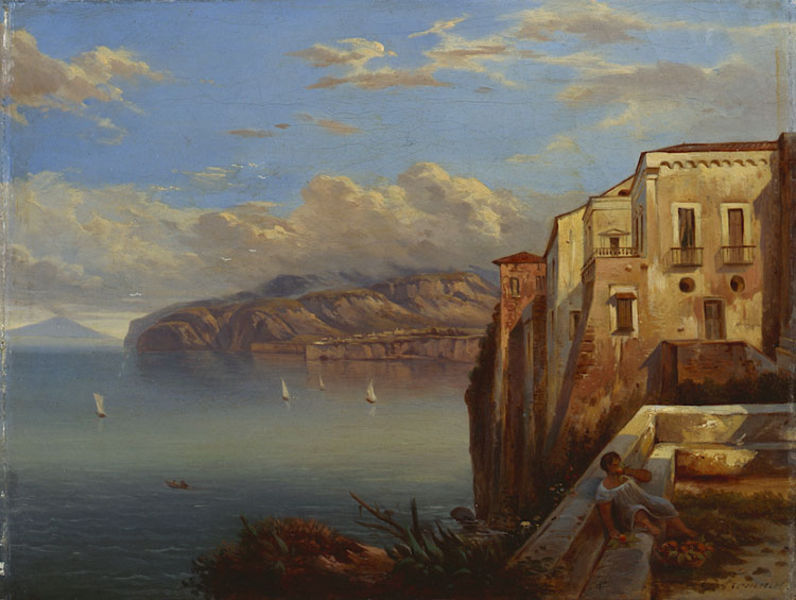
Titel: Das Haus des Tasso in Sorrent
Künstler: Carl Ludwig Frommel
Standort: Karlsruhe
Institution: Staatliche Kunsthalle Karlsruhe
Schlagwörter: baum, berg, blau, felsen, gemälde, himmel, laub, mann, meer, schatten, wasser, weiß, wolken, bäume, gelb, grün, landschaft, mädchen, ocker, see, sitzen, stadt, ufer, abend, braun, fenster, frau, hell, kleid, licht, schwarz, straße, terasse, tür, türkis, ausblick, blick, dach, gebäude, haus, obst, rot, weg, wolke, malerei, hemd, trinken, architektur, mensch, steine, bild, signatur, öl, ast, ferne, horizont, häuser, hügel, natur, spiegelung, vögel, weite, wind, wolen, brüstung, büsche, einsam, gebüsch, gewässer, rauch, sonne, sträucher, wiesen, insel, figur, realismus, sitzend, kind, nachthemd, person, pflanzen, boot, boote, kahn, rund, turm, früchte, himmelblau, balkon, orangen, spanien, terrasse, äpfel, füße, gischt, küste, orang, ruhig, schiff, schiffe, segel, segelboot, segelschiffe, sommer, wellen, liegen, italien, perspektive, süden, türen, fischer, segelschiff, abhang, warm, berge, fels, gebirge, hang, hitze, klippen, sonnenlicht, steilhang, dorf, dächer, mauer, ziegel, dunst, nebel, sonnenuntergang, tag, steil, herbst, hof, idylle, pause, rast, laden, bank, hafen, kähne, häuse, romantik, ölgemälde, möven, querformat, treppe, treppen, essen, weib, ruderboot, korb, lciht, stimmung, stufe, stufen, glatt, junge frau, junge, liegend, abendstimmung, bauer, bucht, segelboote, balkone, klippe, segeln, segler, steilküste, abort, fugen, ruine, antike, unterhemd, burg, bla, bayern, balustrade, vulkan, gewitterwolken, schweiz, sonnig, regatta, villa, landschaftsbild, sehnsucht, mauern, blauer himmel, romantisch, thoma, landschafft, griechenland, agave, kaktee, kakteen, kaktus, gabäude, maste, trinker, mediterran, tur, obstkorb, golf, steinbank, vesuv, bergen, inseln, mittelmeer, rottmann, toskana, sizilien, meerblick, kliff, mee, genster, ruhend, italienisch, paddelboot, steilufer, böume, gardasee, gebrige, erschöpfung, meeer, mediteran, ätna, gewässe, selgelschiffe, cliff, capri, steilwand, blaum, äthna, drf, kampanien, vesus, stizend, verande, meeresblick, ssen, sorrent, johnson, segeboot, strufen, iegen, haus am meer, schönes wetter, regata, pllanzen, wid, steilklippen, italien schweiz, vukan, südliche szenerie, sgelboot, balkkon, klipper, vulkan buch, sppiegelung, clif, segel4himmel, fenster fassade, katus, segelschifft